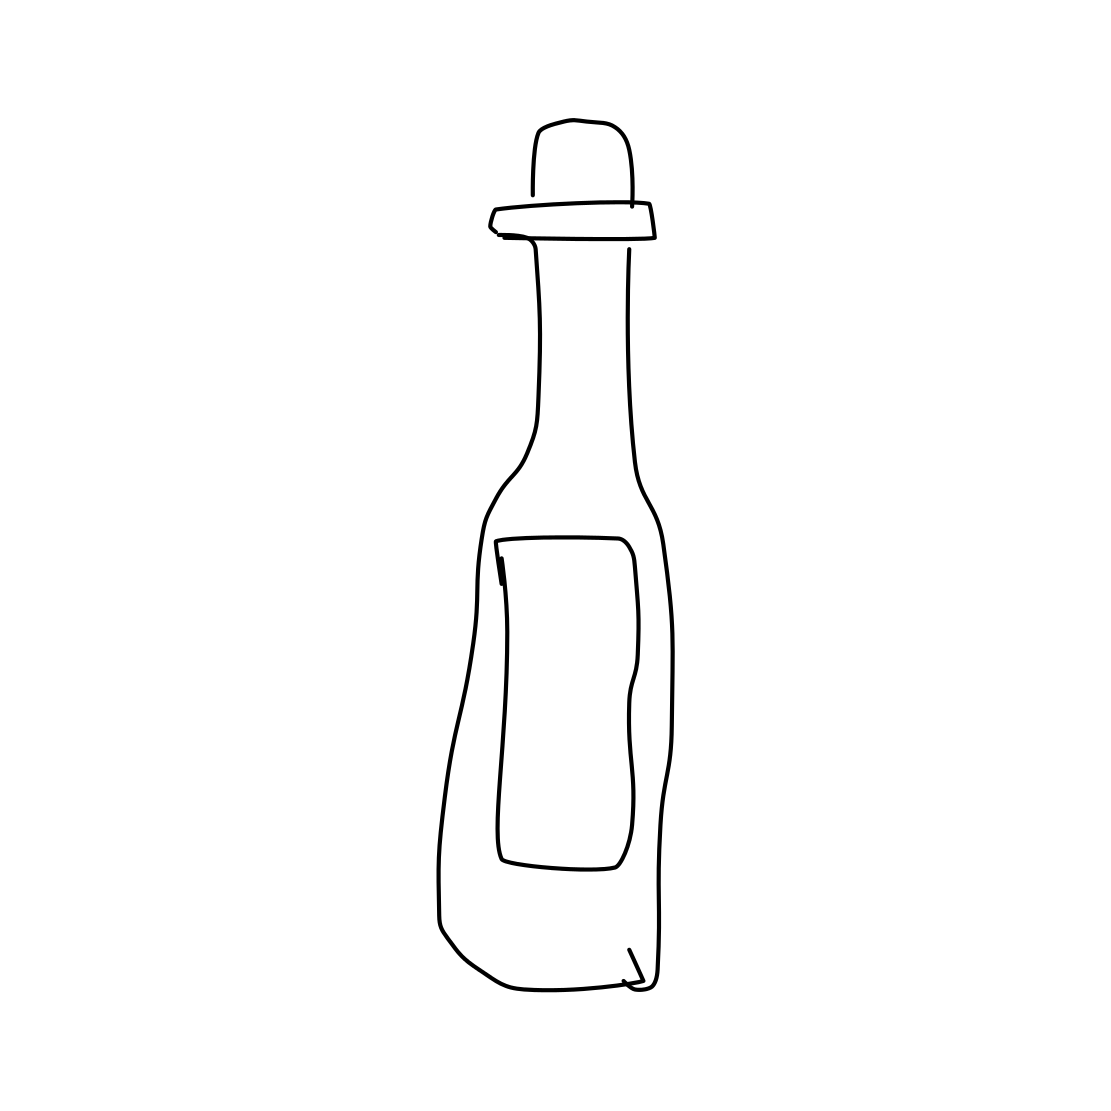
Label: wine-bottle